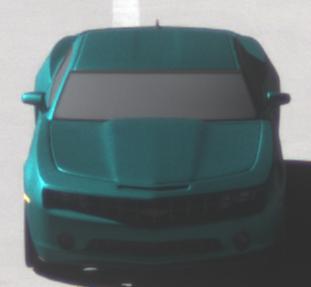
Make: Chevrolet
Model: Camaro Cabriolet 6.2 V8
Detailed model: Camaro (V) Coupé
Model produced from: 2011/09
Model produced until: 2014/02
Doors: 2
Color: blue
Road condition: dry road
Daytime: morning or afternoon
Contrast: high contrast